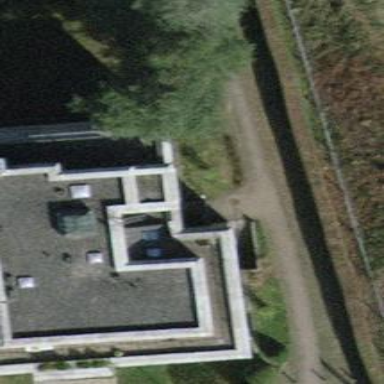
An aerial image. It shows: The building has flat roof oriented across. The roof is major part of the building.